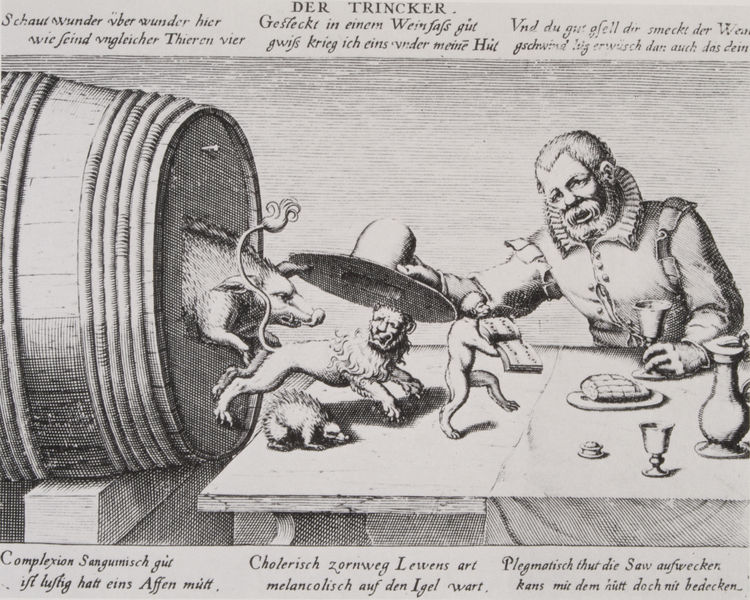
Titel: Der Trincker
Standort: Wolfenbüttel
Institution: Herzog August Bibliothek
Schlagwörter: hand, mann, schatten, weiß, sitzen, glas, grau, haar, hell, hintergrund, holz, hut, licht, mund, nase, ohr, schwarz, tisch, zeichnung, blick, tier, tiere, tuch, alkohol, anzug, bart, jacke, mütze, augen, gesicht, kragen, mensch, teller, bild, halskrause, hände, tischdecke, tischtuch, boden, auge, haare, kelch, ohren, renaissance, kreis, rund, affe, krug, mähne, schwanz, schrift, grafik, graphik, spalten, essen, karikatur, wein, inschrift, korb, brot, deutsch, knöpfe, schinken, becher, holztisch, lachen, eisen, deckel, schaf, schwein, buch, druck, loch, stich, titel, scharz, text, beschriftung, krallen, fass, krause, holzbrett, karaffe, öffnung, schnauze, freiheit, stachel, löwe, zwerg, trinker, weinfass, wildschwein, kupferstich, abnehmen, kelche, reifen, falle, eber, erklärung, warnung, sau, wunder, jankerl, männlein, abgenommen, kragne, phlegmatisch, mausefalle, belehrung, igel, ssen, stinktier, völlerei, der trincker, der trinker, kalskrause, lewens, saw, trincer, trincker, weunfass, alkoholismus, cholerisch, afffe, tesxt, sanguinisch